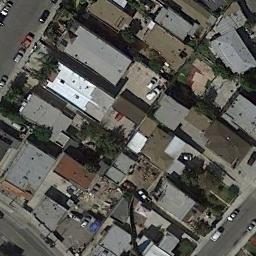
Label: residential